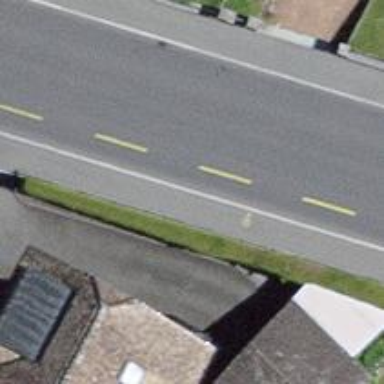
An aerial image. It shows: Zebra crossing on the road.